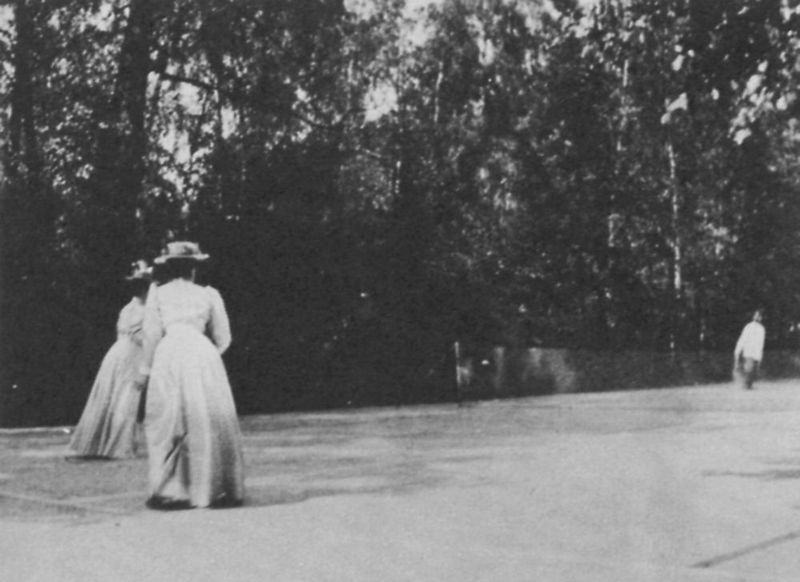
Titel: Sommer auf Archangelskoje, Tennispartie
Künstler: Russischer Photograph
Schlagwörter: laub, mann, weiß, bäume, frauen, damen, frau, grau, hut, hüte, kleid, kleider, schwarz, straße, dame, park, wind, kelid, foto, fotografie, spiel, tennis, schlittschuhlaufen, netz, doppel, tennisplatz, auf dem eis